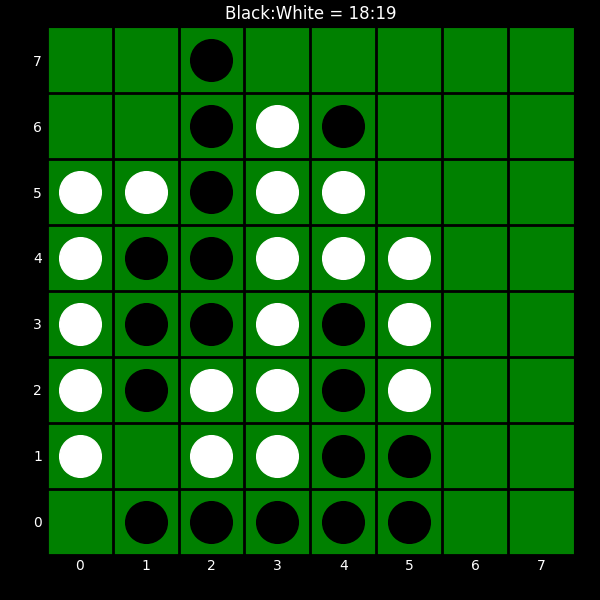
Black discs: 18
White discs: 19